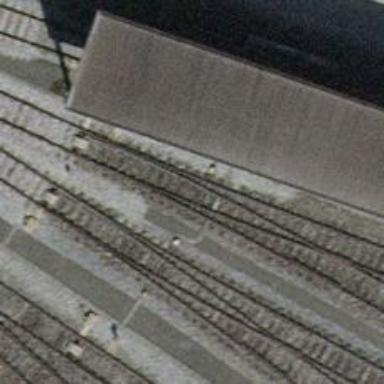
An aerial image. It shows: Railway switch.